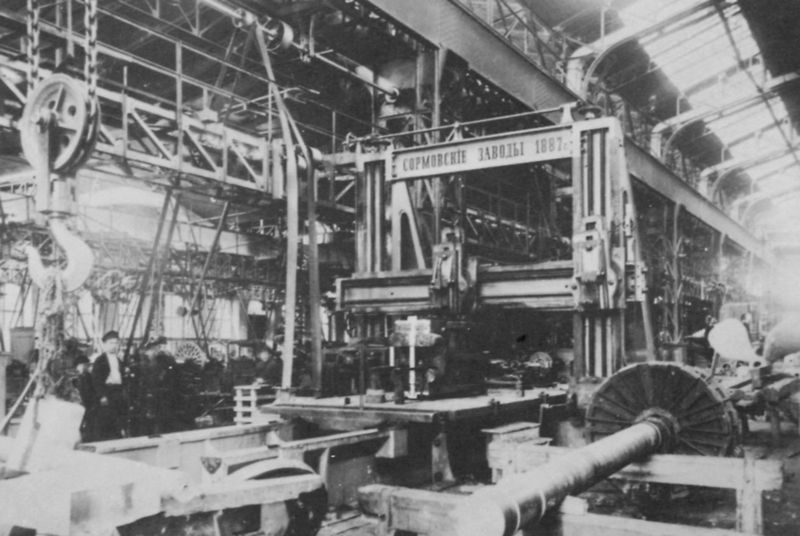
Titel: Das Blechwalzwerk der Sormovo-Werke an der Wolga unweit Nischnij-Nowgorod
Künstler: Russischer Photograph
Standort: Stanford (California)
Institution: Hoover Institution
Schlagwörter: flügel, weiß, menschen, fenster, glas, grau, licht, männer, anlage, dach, gebäude, anzug, hemd, kappe, mensch, räder, welle, wellen, gewicht, heiß, russland, schwer, hitze, kette, fabrik, arbeiter, industrie, rad, werft, metall, lichteinfall, halle, foto, fotografie, eisen, maschine, gerüst, haken, flaschenzug, kran, technik, druck, buchstaben, bänke, photo, rolle, werkstatt, rollen, heben, industrialisierung, konstruktion, schiene, schienen, achsen, black and white, böcke, glasdach, stahl, monochrome, presse, aufzug, russisch, schwatz, maschinen, stahlwerk, fabrikhalle, fortschritt, rohre, geräte, kurbel, blasebalg, kyrillisch, schraube, photography, drucken, turbine, walze, walzen, harken, eisenwerk, fließband, ford, industrial, kurbelwelle, maschinenwerk, schifftswerft, seilzüge, tubine, turbinenfabrik, walzwerk